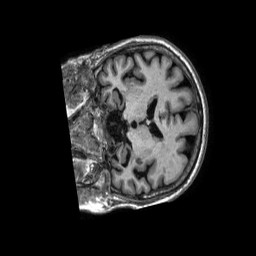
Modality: T1w
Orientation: coronal
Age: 80
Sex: female
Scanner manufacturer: philips
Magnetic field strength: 1.5 T
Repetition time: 0.007079 s
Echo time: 0.003199 s